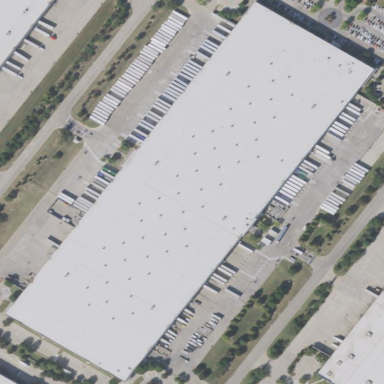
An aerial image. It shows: Warehouse serving as post depot.